Question: I try to use the library "com.github.smarteist:autoimageslider:1.4.0", but I cannot.
Steps to reproduce the behavior:
1. I add the dependency: implementation 'com.github.smarteist:autoimageslider:1.4.0' into build.gradle(:app).
2. I add jcenter(), maven { url 'https://jitpack.io' } into build:gradle(Project).
3. I have synced the project.
4. I put the example inside the <androidx.coordinatorlayout.widget.CoordinatorLayout> label.

1. I received the error: "Cannot resolve class com.smarteist.autoimageslider.SliderView".
I am using compileSdk 32, minSdk 21
Can you help me?
Thanks in advance.
file build.gradle:module
'''
buildscript {
repositories {
google()
mavenCentral()
maven { url 'https://jitpack.io' }
}
dependencies {
classpath 'com.google.gms:google-services:4.3.14'
}
}
plugins {
id 'com.android.application' version '7.2.1' apply false
id 'com.android.library' version '7.2.1' apply false
}
task clean(type: Delete) {
delete rootProject.buildDir
}
'''
File build.gradle:app
'''
plugins {
id 'com.android.application'
id 'com.google.gms.google-services'
}
android {
compileSdk 32
defaultConfig {
applicationId "com.socialtravel"
minSdk 21
targetSdk 32
versionCode 1
versionName "1.0"
testInstrumentationRunner "androidx.test.runner.AndroidJUnitRunner"
}
buildTypes {
release {
minifyEnabled false
proguardFiles getDefaultProguardFile('proguard-android-optimize.txt'), 'proguard-rules.pro'
}
}
compileOptions {
sourceCompatibility JavaVersion.VERSION_1_8
targetCompatibility JavaVersion.VERSION_1_8
}
buildFeatures {
viewBinding true
}
}
dependencies {
implementation fileTree(dir: 'libs', include: ['*.jar'])
implementation 'androidx.appcompat:appcompat:1.5.1'
implementation 'com.google.android.material:material:1.7.0'
implementation 'androidx.constraintlayout:constraintlayout:2.1.4'
implementation 'com.google.android.material:material:1.7.0'
implementation 'androidx.annotation:annotation:1.5.0'
implementation 'androidx.lifecycle:lifecycle-livedata-ktx:2.5.1'
implementation 'androidx.lifecycle:lifecycle-viewmodel-ktx:2.5.1'
implementation 'io.github.florent37:shapeofview:1.4.7'
implementation 'de.hdodenhof:circleimageview:3.1.0'
implementation platform('com.google.firebase:firebase-bom:30.2.0')
implementation 'com.google.firebase:firebase-analytics'
implementation 'com.google.firebase:firebase-auth'
implementation 'com.google.firebase:firebase-firestore'
implementation 'com.google.android.gms:play-services-auth:20.4.0'
implementation 'androidx.coordinatorlayout:coordinatorlayout:1.2.0'
implementation 'com.google.firebase:firebase-storage:20.1.0'
implementation('id.zelory:compressor:2.1.0') {
exclude module: 'unspecified'
}
implementation 'com.squareup.picasso:picasso:2.5.2'
implementation 'com.firebaseui:firebase-ui-firestore:8.0.2'
implementation 'com.github.d-max:spots-dialog:1.1@aar'
testImplementation 'junit:junit:4.13.2'
androidTestImplementation 'androidx.test.ext:junit:1.1.4'
androidTestImplementation 'androidx.test.espresso:espresso-core:3.5.0'
implementation 'com.github.smarteist:Android-Image-Slider:1.4.0'
}
'''
And the activity xml file:
'''
<?xml version="1.0" encoding="utf-8"?>
<androidx.coordinatorlayout.widget.CoordinatorLayout xmlns:android="http://schemas.android.com/apk/res/android"
xmlns:app="http://schemas.android.com/apk/res-auto"
xmlns:tools="http://schemas.android.com/tools"
android:layout_width="match_parent"
android:layout_height="match_parent"
tools:context=".activities.PostDetailActivity">
<LinearLayout
android:layout_width="match_parent"
android:layout_height="match_parent"
android:orientation="vertical">
<com.smarteist.autoimageslider.SliderView
android:id="@+id/imageSlider"
android:layout_width="match_parent"
android:layout_height="300dp"
app:sliderAnimationDuration="600"
app:sliderAutoCycleDirection="back_and_forth"
app:sliderAutoCycleEnabled="true"
app:sliderIndicatorAnimationDuration="600"
app:sliderIndicatorGravity="center_horizontal|bottom"
app:sliderIndicatorMargin="15dp"
app:sliderIndicatorOrientation="horizontal"
app:sliderIndicatorPadding="3dp"
app:sliderIndicatorRadius="2dp"
app:sliderIndicatorSelectedColor="#5A5A5A"
app:sliderIndicatorUnselectedColor="#FFF"
app:sliderScrollTimeInSec="1"
app:sliderStartAutoCycle="true" />
</LinearLayout>
</androidx.coordinatorlayout.widget.CoordinatorLayout>
'''
I have created a new project, I add these three files and I receive the same error: "Could not find com.smarteist.autoimageslider.SliderView"
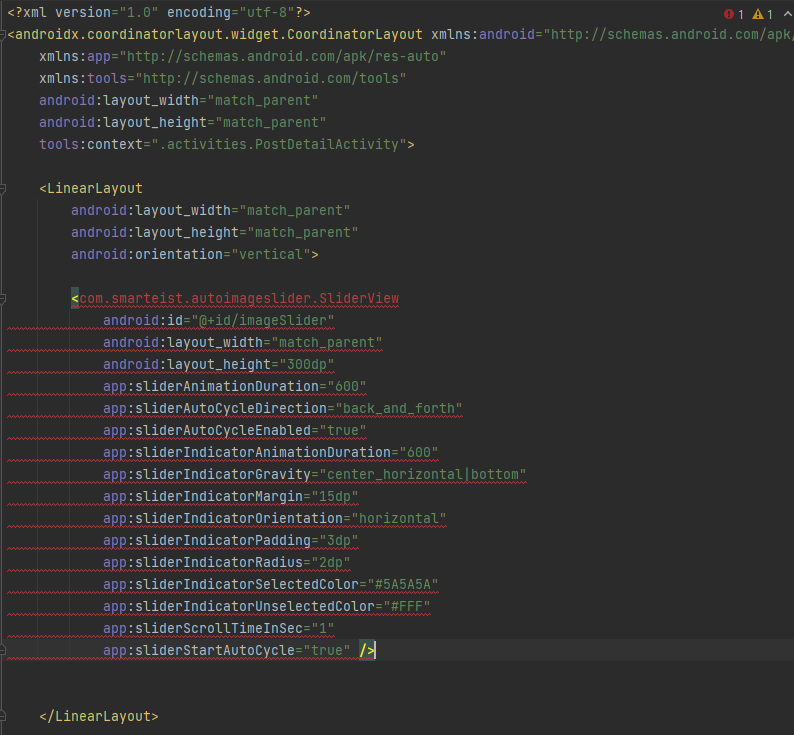
Answer: I have found the solution.
The problem was that I was adding the implementation text line in the gradle:app but I should have added it in the setting.gradle.
I hope my answer can help other people who find the same problem.
Regards!